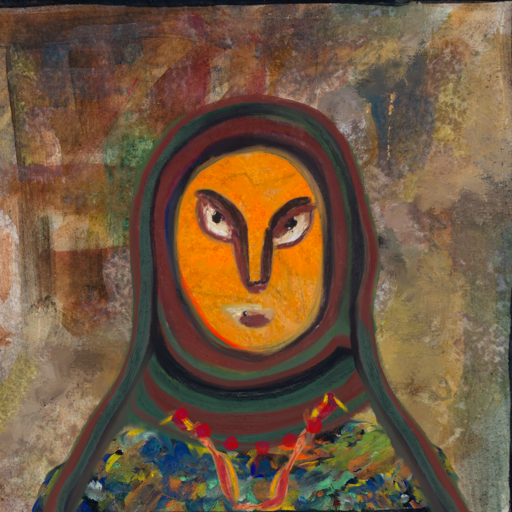
Background: Mosgoul, Head And Neck Front: Sisters, Face Front: After_Raid, Bust: An_Impression, Hair Front: Blank, Head Accessory: After_Raid_Scarf, Second Necklace: Gypsy_Mother_1, Necklace: Irani_3, Baby: Blank